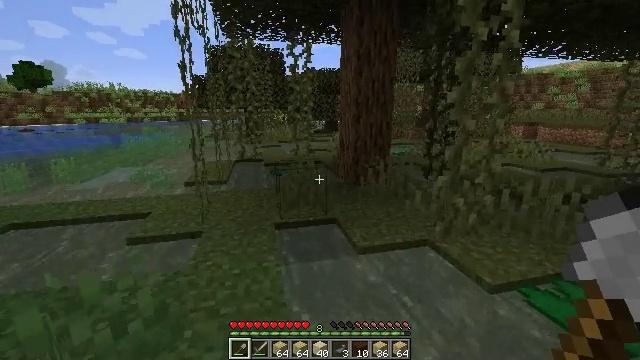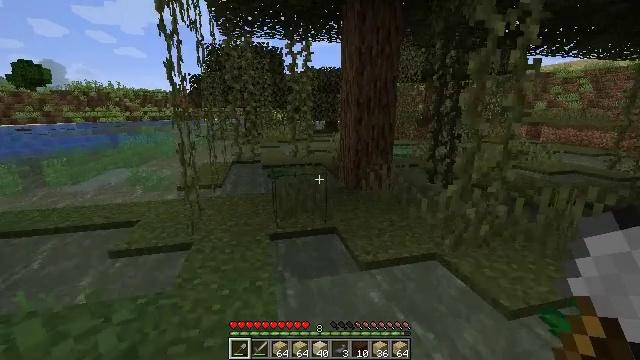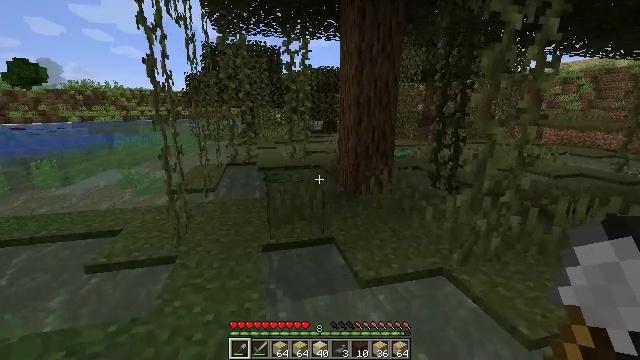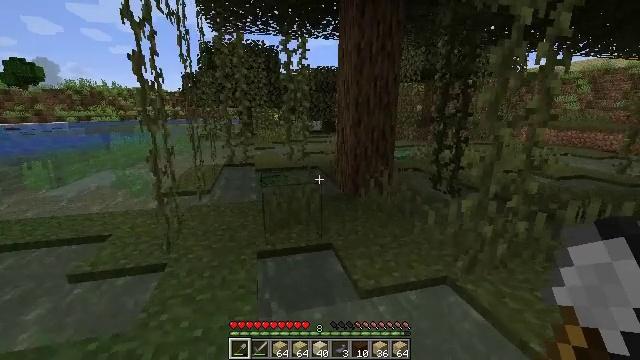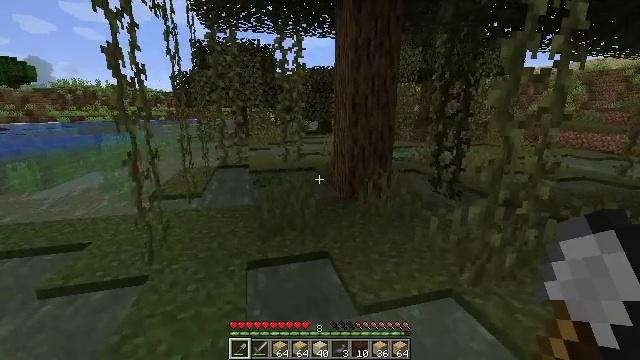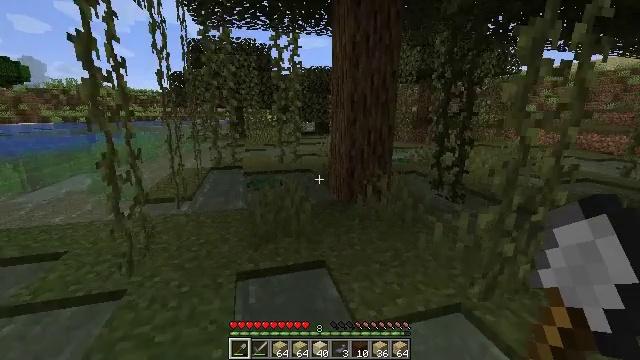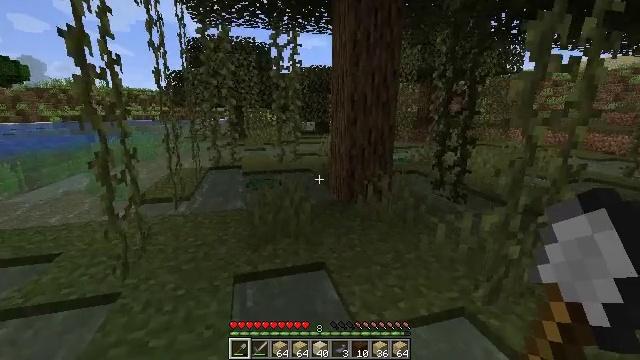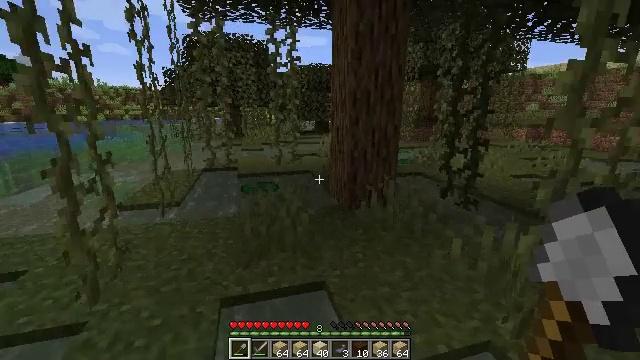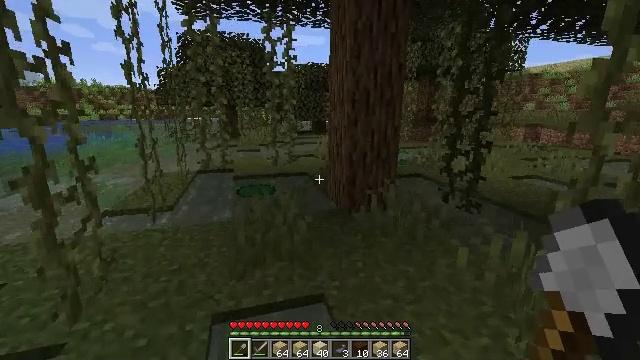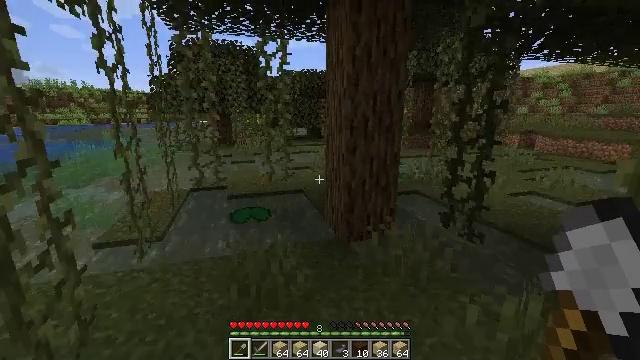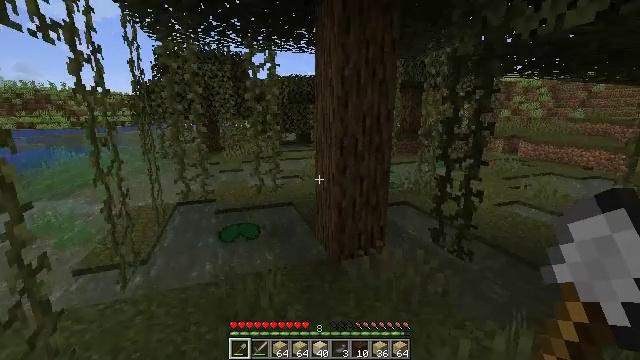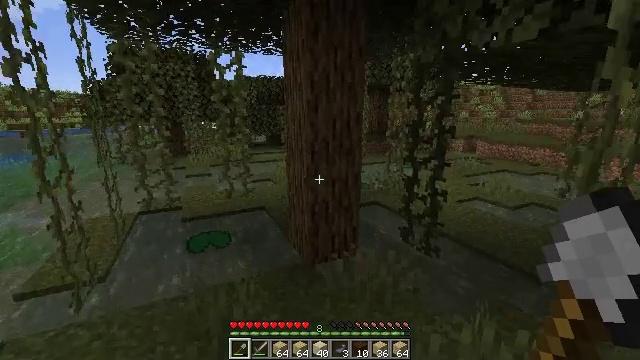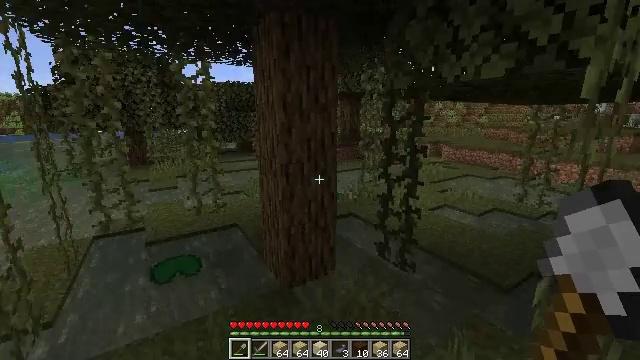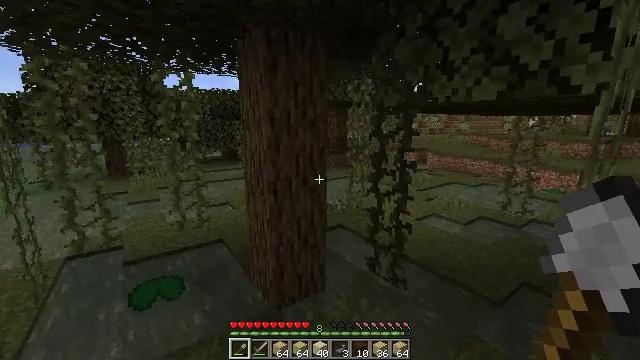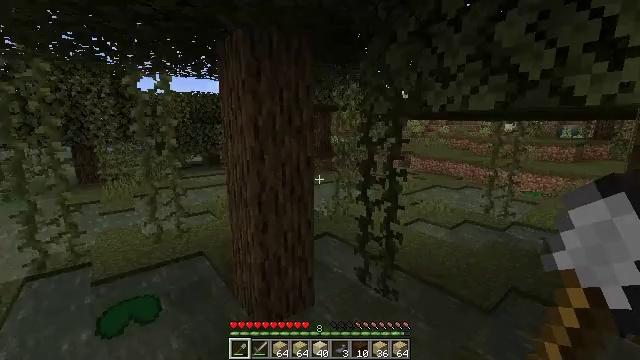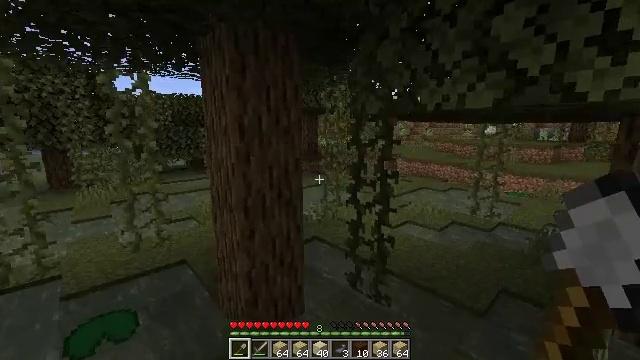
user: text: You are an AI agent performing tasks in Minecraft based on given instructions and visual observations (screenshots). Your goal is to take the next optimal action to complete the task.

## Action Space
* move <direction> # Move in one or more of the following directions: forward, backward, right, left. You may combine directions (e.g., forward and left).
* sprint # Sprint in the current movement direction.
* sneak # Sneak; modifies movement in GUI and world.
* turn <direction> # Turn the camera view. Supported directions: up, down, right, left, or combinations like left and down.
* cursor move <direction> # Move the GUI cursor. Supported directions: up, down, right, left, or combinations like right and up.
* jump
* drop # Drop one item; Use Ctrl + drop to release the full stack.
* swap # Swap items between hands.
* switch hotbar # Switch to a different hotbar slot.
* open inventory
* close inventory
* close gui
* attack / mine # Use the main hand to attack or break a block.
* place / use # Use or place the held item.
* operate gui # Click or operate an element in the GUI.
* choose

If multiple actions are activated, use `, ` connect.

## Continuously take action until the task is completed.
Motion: motion action
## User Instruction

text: Break the sugar cane.
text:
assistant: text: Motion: move forward
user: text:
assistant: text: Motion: move forward
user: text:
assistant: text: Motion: move forward
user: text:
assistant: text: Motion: move forward
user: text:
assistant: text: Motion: move forward
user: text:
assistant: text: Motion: move forward
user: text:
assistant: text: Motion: move forward
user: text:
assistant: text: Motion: move forward
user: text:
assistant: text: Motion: move forward, turn right, jump
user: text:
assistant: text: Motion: move forward, turn right, jump
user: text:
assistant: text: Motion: move forward, turn right, jump
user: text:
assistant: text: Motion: move forward, turn right, jump
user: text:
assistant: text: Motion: move forward, turn right and up, jump
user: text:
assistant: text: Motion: move forward, turn right, jump
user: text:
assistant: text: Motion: move forward, turn right
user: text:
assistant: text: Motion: move forward, turn right
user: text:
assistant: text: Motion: move forward, turn right
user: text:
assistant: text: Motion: move forward, turn right
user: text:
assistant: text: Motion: move forward, turn right
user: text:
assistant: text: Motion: move forward, turn right
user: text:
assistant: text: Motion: move forward, turn right
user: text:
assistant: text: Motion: move forward, turn right and up
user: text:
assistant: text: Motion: move forward, turn right and up
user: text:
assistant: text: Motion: move forward, turn right and up
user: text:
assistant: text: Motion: move forward, turn right
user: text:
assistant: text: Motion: move forward, turn right
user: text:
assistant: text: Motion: move forward
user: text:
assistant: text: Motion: move forward
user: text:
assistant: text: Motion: move forward
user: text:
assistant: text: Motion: move forward